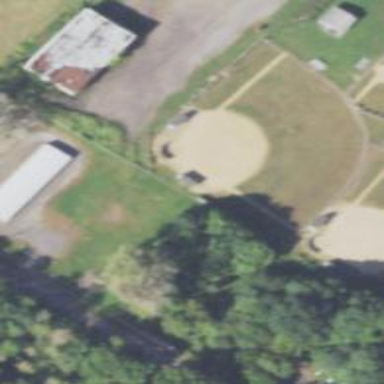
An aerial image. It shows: Grass pitch designated for softball games.